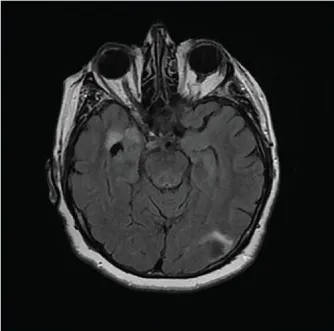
Complete response of 2 asymptomatic brain metastases in patient case 3. Complete response in both metastases (June 16, 2020; avelumab treatment stopped on February 24, 2020).
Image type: radiology (mri)